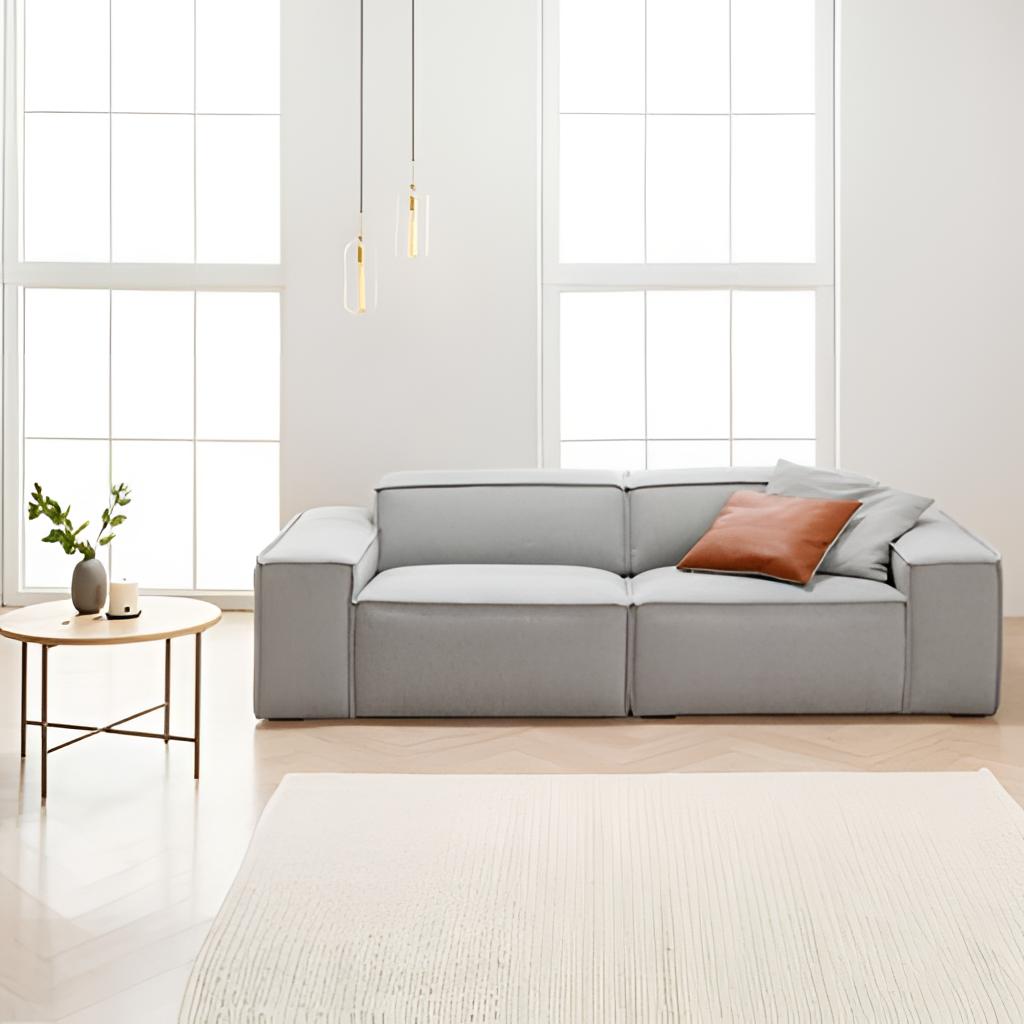
living room, fabric sofa, modern, beige wood flooring, with herringbone pattern, paint wallpaper, with solid pattern